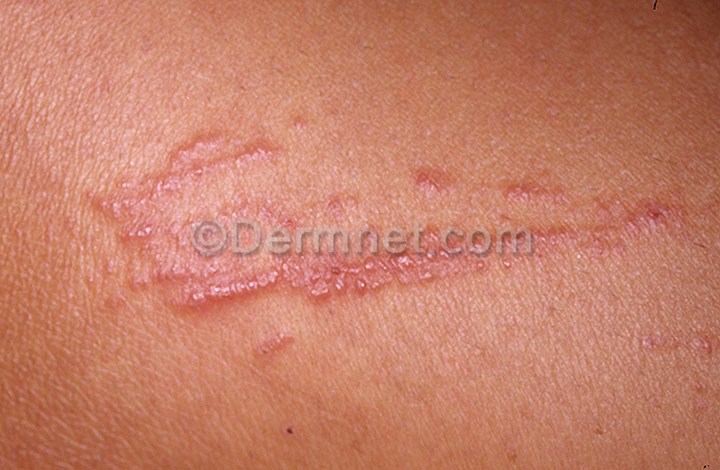
Disease: Poison Ivy Photos and other Contact Dermatitis